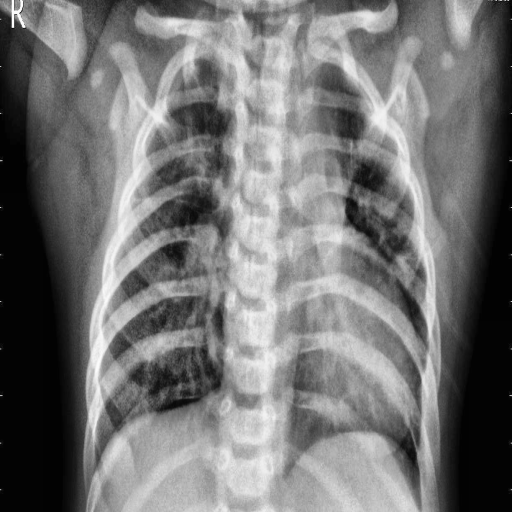
Finding: PNEUMONIA